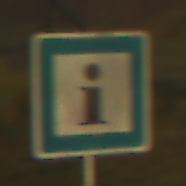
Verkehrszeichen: Informationsstelle
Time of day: SunriseSunset
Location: Outdoor (Nature)
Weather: Clear
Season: NotSpecified
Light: Natural